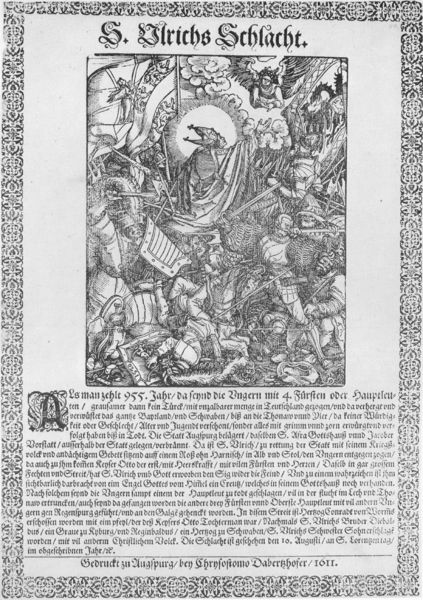
Titel: S. Vlrichs Schlacht.
Künstler: Hans Weiditz
Standort: Wolfenbüttel
Institution: Herzog August Bibliothek
Schlagwörter: kampf, schatten, weiß, wolken, menschen, grau, licht, männer, schwarz, szene, zeichnung, wolke, ornament, falten, geschichte, rahmen, tot, bild, rauch, sonne, blatt, krone, kreis, pferd, chaos, engel, schrift, bogen, fahne, grafik, graphik, rand, figuren, krieg, schlacht, bischof, könig, papst, soldaten, ornamente, verzierung, metall, deutsch, schild, buch, druck, radierung, stich, titel, seite, illustration, schwarzweiß, schwert, säbel, text, waffen, zeitung, buchstabe, getümmel, initiale, überschrift, gebet, ritter, rüstung, schriftbild, buchseite, heiligenschein, heiliger, mitra, speere, gerahmt, borde, kupferstich, fraktur, drachen, letter, heiligenbild, augsburg, gewimmel, flugschrift, druckschrift, majuskel, seriendruck, ungarn, grphik, wirrwarr, überschriften, sankt, grafil, schlachtszene, shwert, ulrich, engell, kapitalie, a, propangandablatt, reformatorisches bild, st. ulrich, textseite, s., ulrichs, sankt ulrich, ulrichschlacht, ulrichs schlacht, st. ulrichs schlacht, 1611, s. ulrichs schlacht, 955, heiliger ulrich, chrysostomo dabertzhofer